Aerial crown-view tile of a tropical tree (Barro Colorado Island, Panama), acquired 20250124:
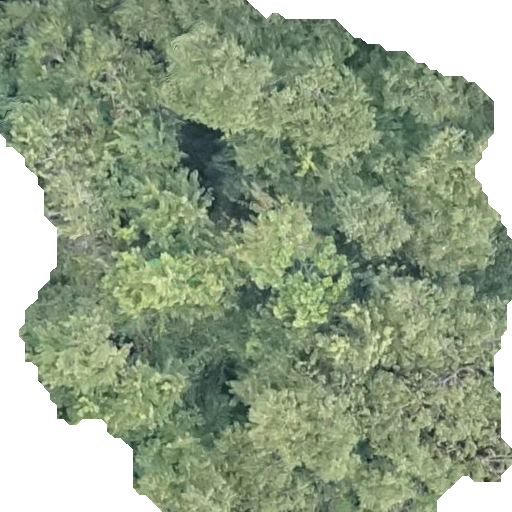
Species: Guazuma ulmifolia
GBIF accepted scientific name: Guazuma ulmifolia
Crown area: 372.027 m²